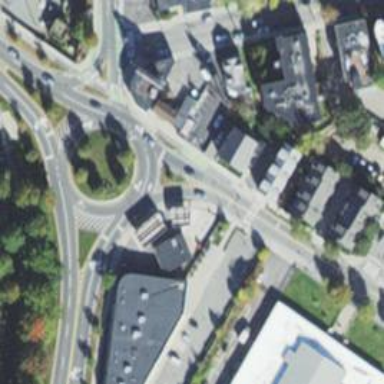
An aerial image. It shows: Roundabout on trunk highway.